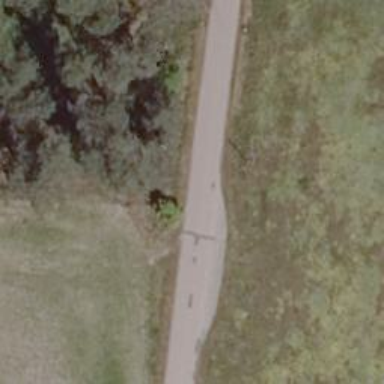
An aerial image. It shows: Unclassified road with asphalt surface.